Question: I got a problem I cannot manage to resolve.
I have a Basecamp alike list of items with a small menu on the left with Drag, Edit and Trash icons.
The handle is there. He is sitting outside of the scope of the sortable element, and this is why he doesn't influence the sorting at all.

As you can see, my dragging icon is on the left. He is outside of the {LI} scope. The LIs endings where the char ends, so the Handle is out from his parent and wont influence at all the sorting and wont initiate it.
When I drag it but move my mouse inside the LI's borders, than it influencing and sorting like it suppose to.
What can I do. I broke my head and searched for an property of an handle offset, or any way to define for him that my handle is outside of your scope.
I hope anyone faced this thing in the past and might help :)
I think to put a bullet image bg, and this way to give the LI more space to its left.
Might do the trick... :)
Thank you
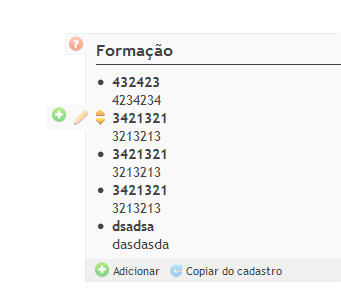
Answer: I was able to fix this by overwriting the method that determines if the cursor is over the element or not. Since my list was vertical like yours, I ripped out the checks for the horizontal position so that it only checks the vertical position. That way it doesn't matter where the cursor is horizontally.
Just put this after your main jquery.ui.js include and before your sortable code to overwrite the method:
'''
// UI Fix for draggable
$.extend($['ui']['sortable'].prototype, {
_intersectsWithPointer: function(item) {
var isOverElementHeight = $.ui.isOverAxis(this.positionAbs.top + this.offset.click.top, item.top, item.height),
verticalDirection = this._getDragVerticalDirection(),
horizontalDirection = this._getDragHorizontalDirection();
if (!isOverElementHeight)
return false;
return this.floating ?
( ((horizontalDirection && horizontalDirection == "right") || verticalDirection == "down") ? 2 : 1 )
: ( verticalDirection && (verticalDirection == "down" ? 2 : 1) );
}
});
'''
Obviously this breaks functionality for horizontal sorting, so you'll only want to include it in your special case.
: Call for feature to handle this using an option. :)
SammyK